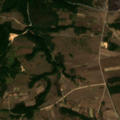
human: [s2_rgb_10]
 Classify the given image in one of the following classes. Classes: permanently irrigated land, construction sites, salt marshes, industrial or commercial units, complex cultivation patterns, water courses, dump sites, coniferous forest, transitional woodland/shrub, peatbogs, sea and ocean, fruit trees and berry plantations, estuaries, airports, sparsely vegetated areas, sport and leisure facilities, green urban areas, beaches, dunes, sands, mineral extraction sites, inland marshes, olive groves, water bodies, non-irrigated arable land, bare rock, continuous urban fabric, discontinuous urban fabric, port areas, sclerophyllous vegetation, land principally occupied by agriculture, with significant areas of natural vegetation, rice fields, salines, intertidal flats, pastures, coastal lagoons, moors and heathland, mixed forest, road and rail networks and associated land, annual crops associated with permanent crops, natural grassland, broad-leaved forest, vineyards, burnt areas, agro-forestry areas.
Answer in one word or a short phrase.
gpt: complex cultivation patterns, land principally occupied by agriculture, with significant areas of natural vegetation, broad-leaved forest, transitional woodland/shrub